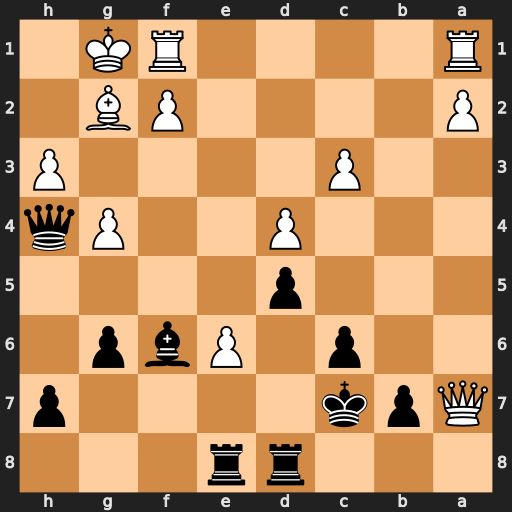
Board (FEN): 3rr3/Qpk4p/2p1Pbp1/3p4/3P2Pq/2P4P/P4PB1/R4RK1
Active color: b
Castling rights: -
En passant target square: -
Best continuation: Ra8 Qxa8 Rxa8